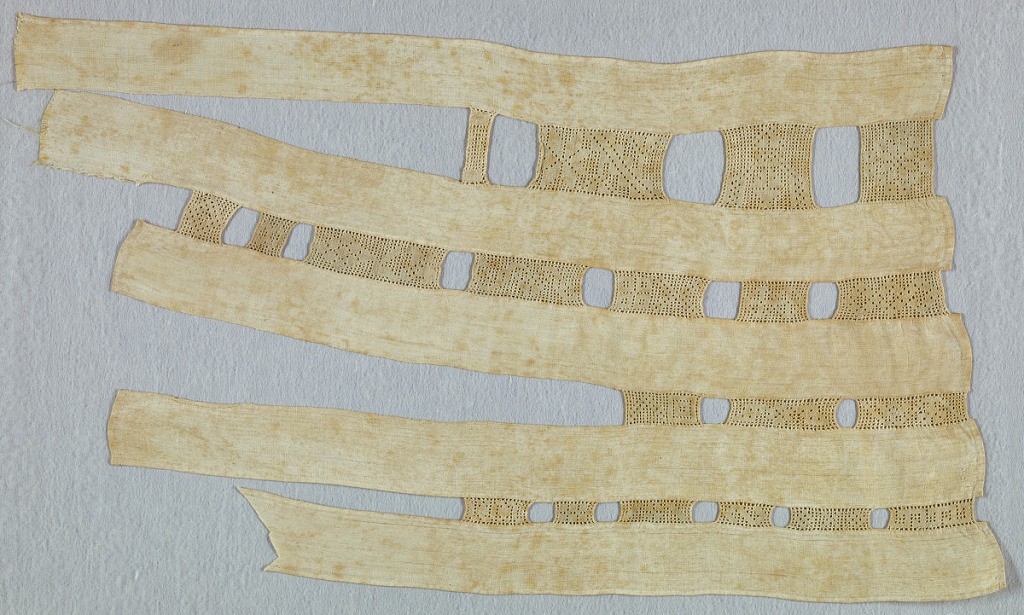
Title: Sampler
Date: late 19th century
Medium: cotton embroidery on cotton foundation Technique: needle lace insertion in plain weave foundation
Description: Four rows of needle-lace insertion.